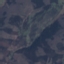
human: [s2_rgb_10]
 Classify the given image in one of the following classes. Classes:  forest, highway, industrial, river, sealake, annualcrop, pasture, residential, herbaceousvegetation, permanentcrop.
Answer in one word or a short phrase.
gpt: HerbaceousVegetation